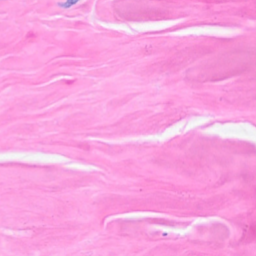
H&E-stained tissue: Breast